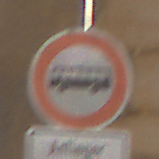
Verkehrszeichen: VerbotKraftomnibusse
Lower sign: PersonengruppenFrei2
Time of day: Midday
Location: Outdoor (Urban)
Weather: Clear
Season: NotSpecified
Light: Natural